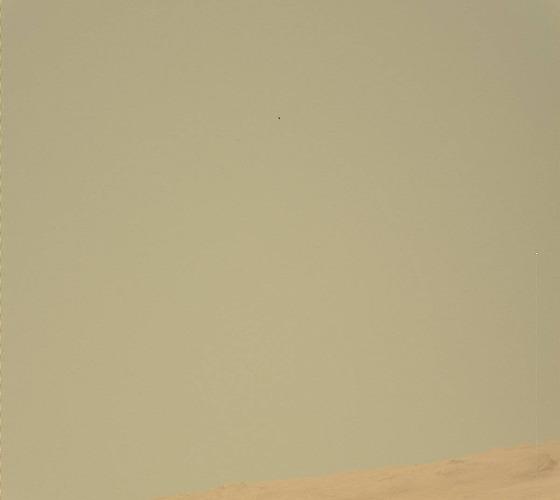
Terrain classes present: Gravel / Sand / Soil, Sky / Distant Mountains